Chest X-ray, AP view. Patient: 65 years old, sex F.
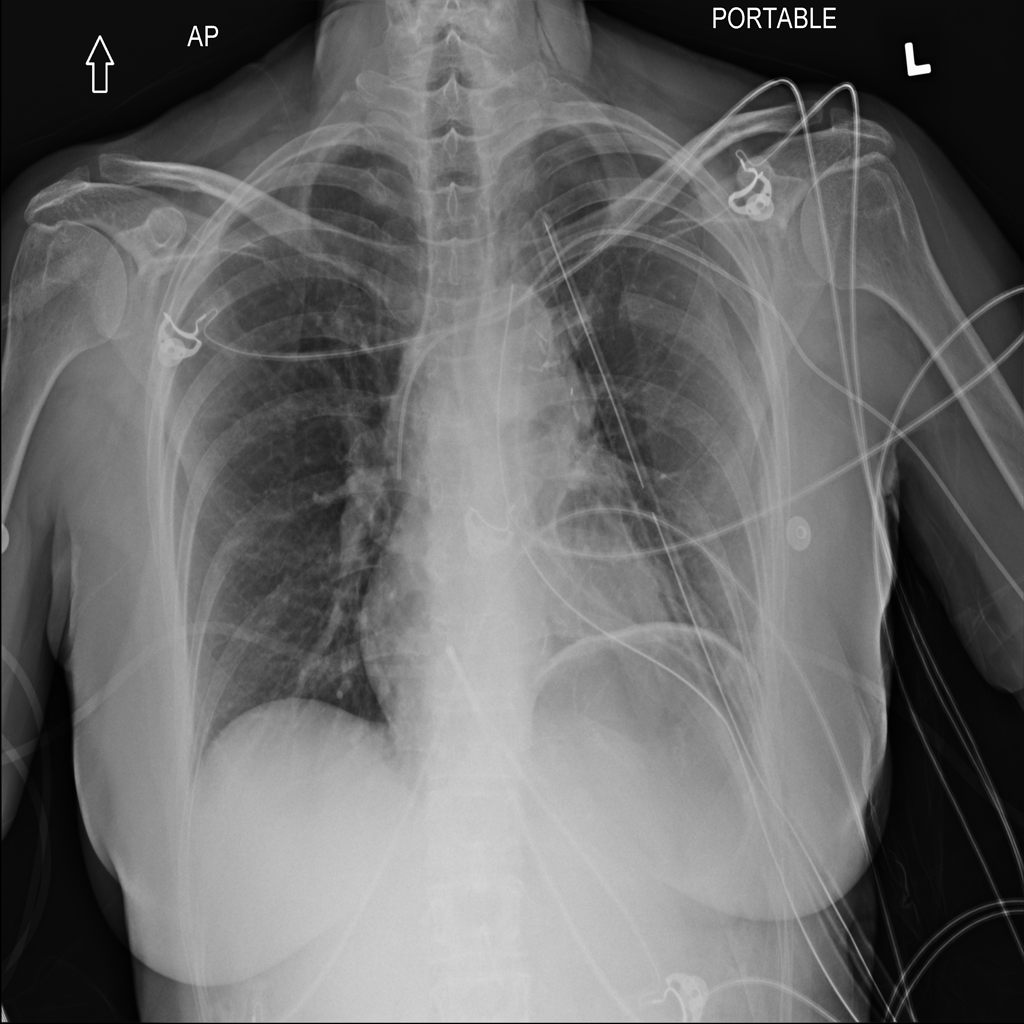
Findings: Pneumothorax